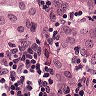
Metastatic tissue present: yes